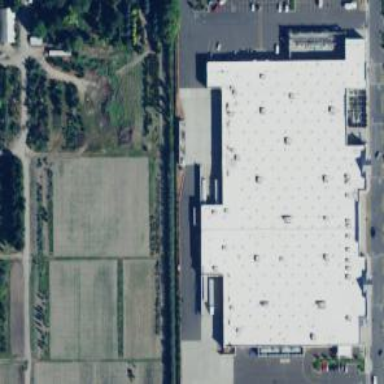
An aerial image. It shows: Flat-roofed retail building housing supermarket.